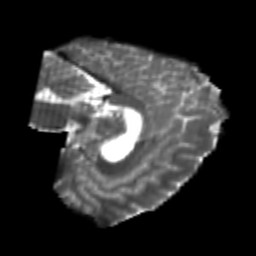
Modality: T2w
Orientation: sagittal
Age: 22
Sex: male
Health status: healthy
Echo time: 0.074 s